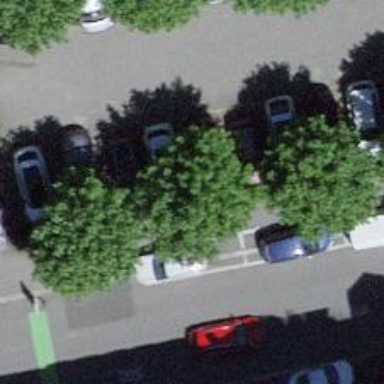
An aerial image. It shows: Urban tree with broadleaved leaves.